Question: I have setup a SendGrid API key with full access and was trying to get global email statistics using the online tool that goes with the documentation ... but the response I get says access forbidden. I'm not sure what to do because my API key has full access. Can anyone with experience using the Twilio SendGrid API offer advice?

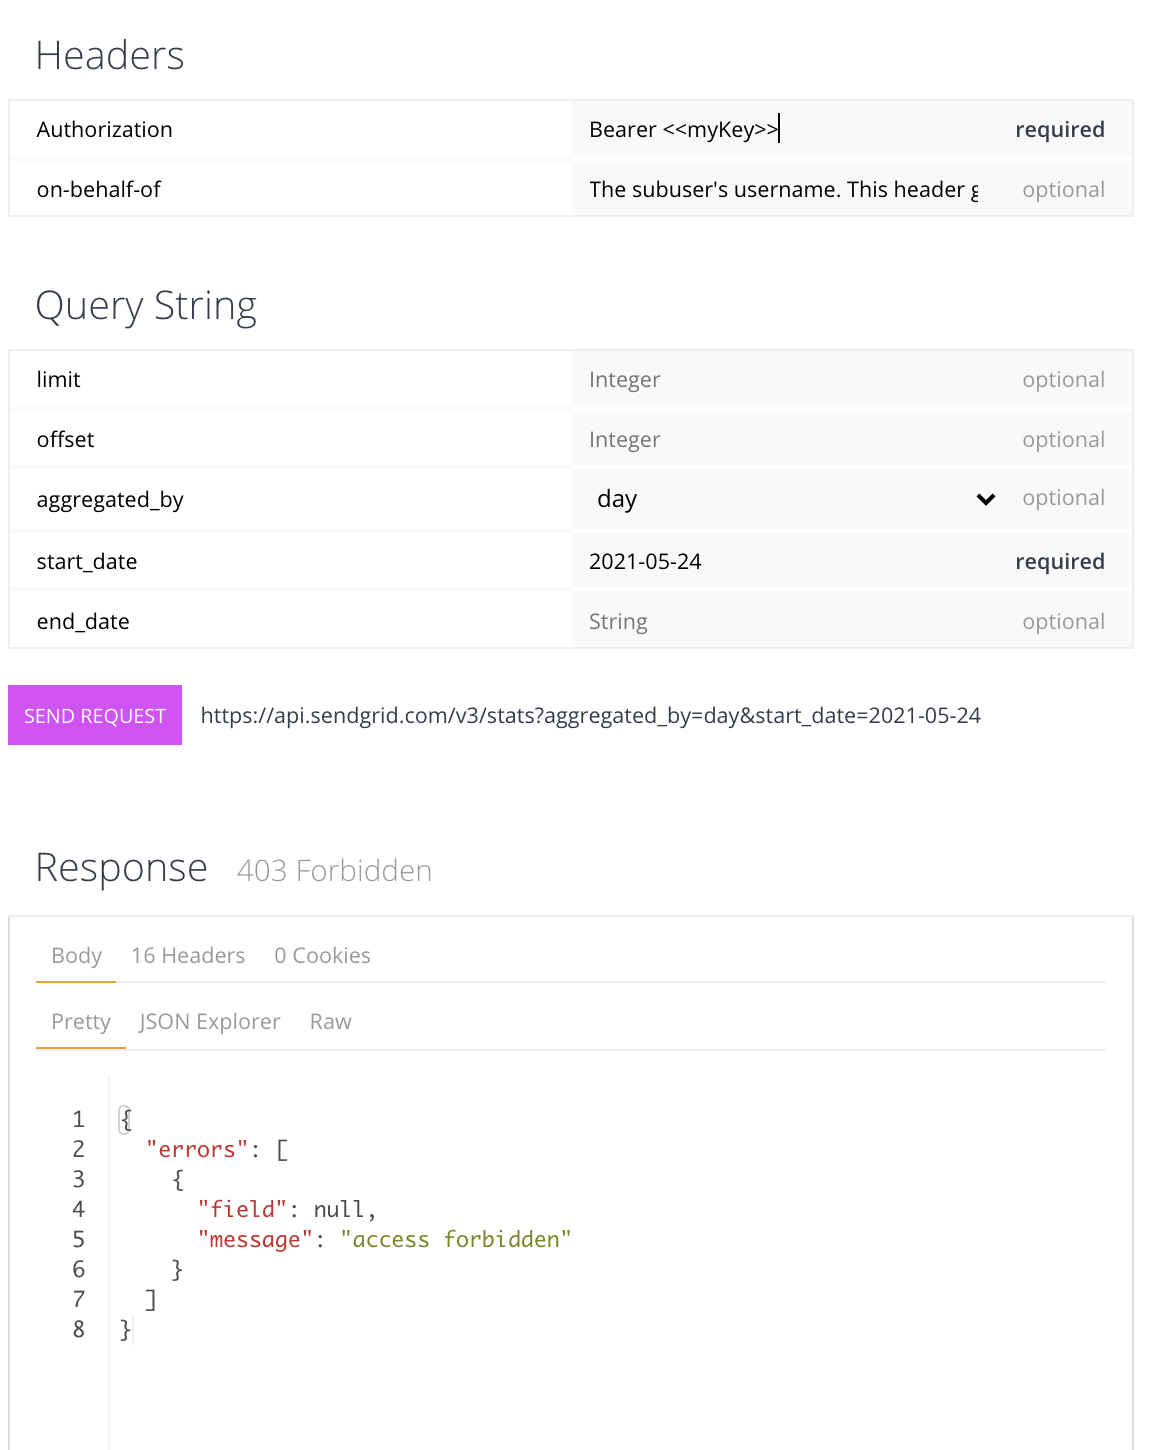
Answer: Twilio developer evangelist here.
I think the issue here is that you have the default 'on-behalf-of' text still in the form. It's not a regular placeholder text, but actual text.
Delete the text that start "The subuser's username..." and try again. It should work.